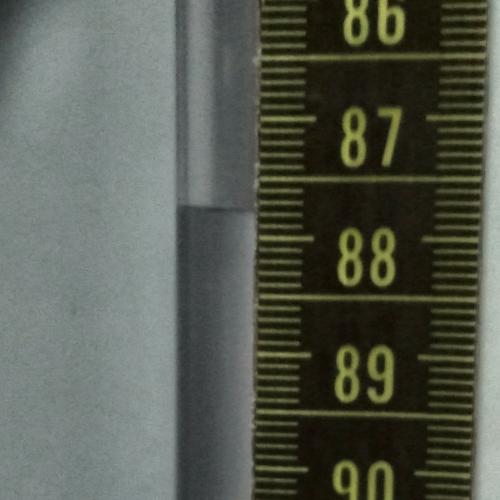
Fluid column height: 87.8 cm